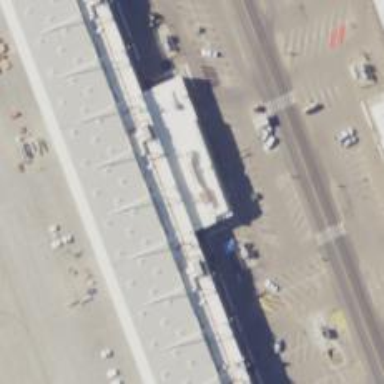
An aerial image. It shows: Hangar building located at airport.